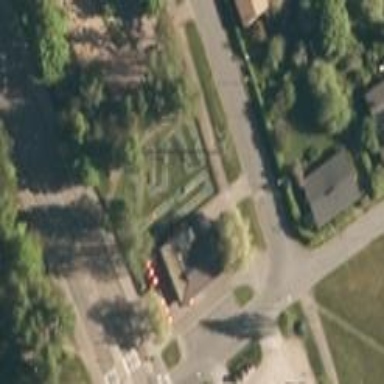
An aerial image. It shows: Miniature golf leisure land.